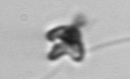
Label: Pyramimonas_longicauda